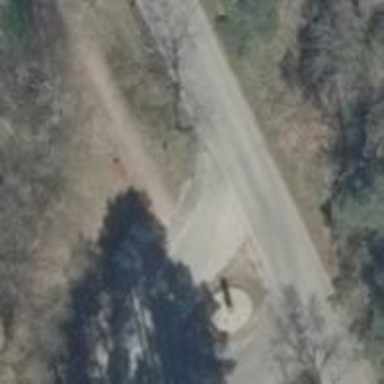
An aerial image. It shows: Unclassified road with asphalt surface.